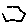
Label: hexagon